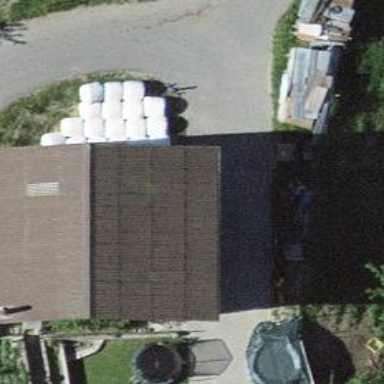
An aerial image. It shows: Garage.